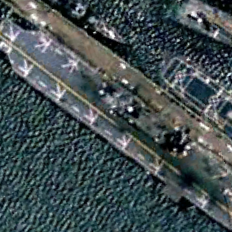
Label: combat